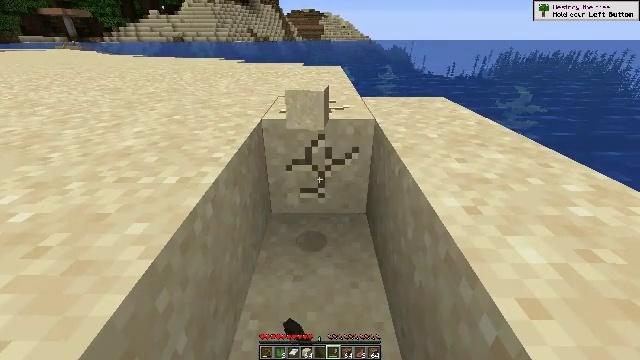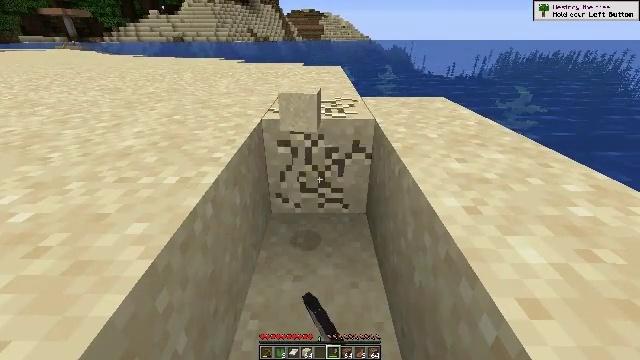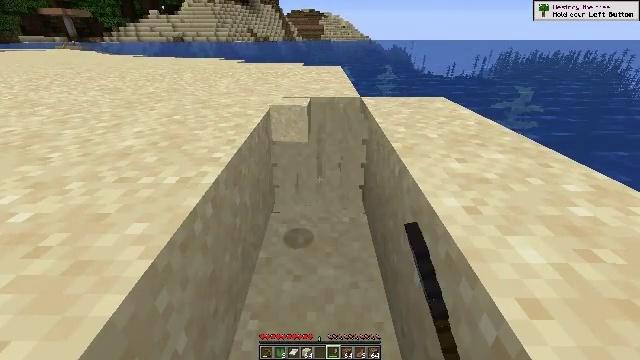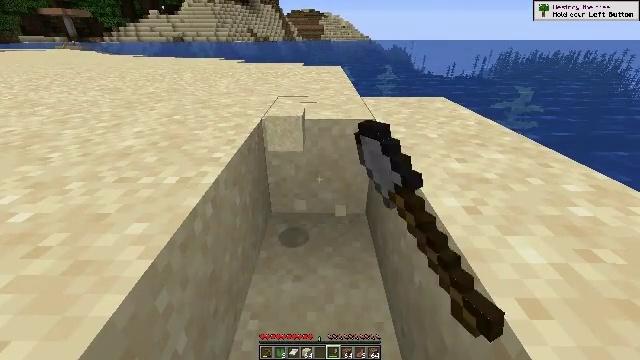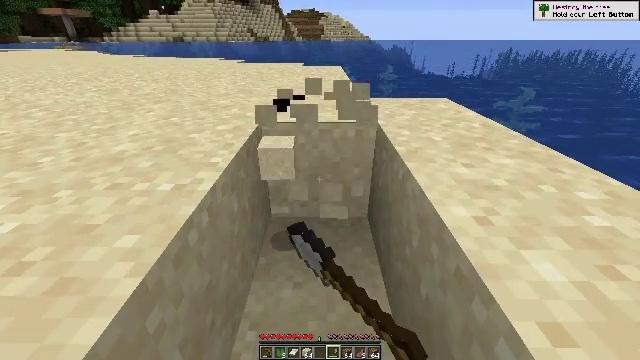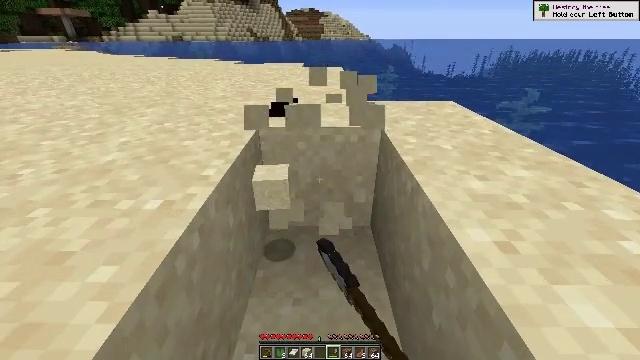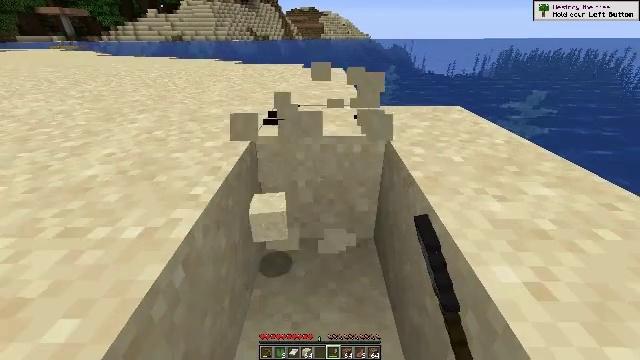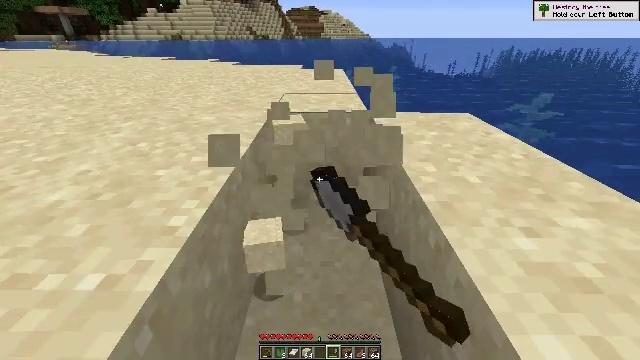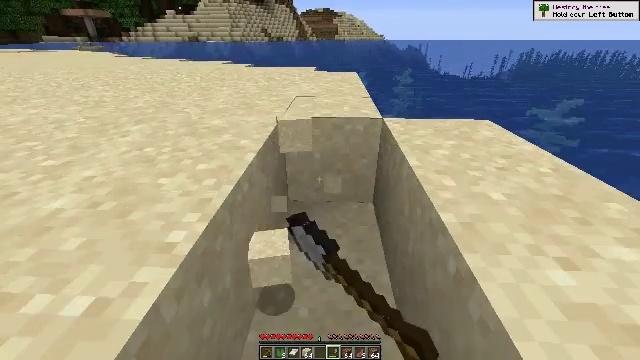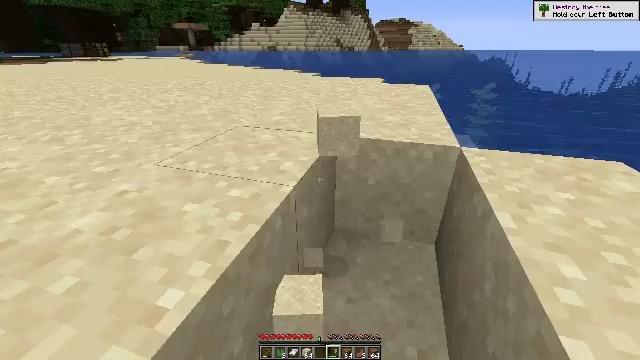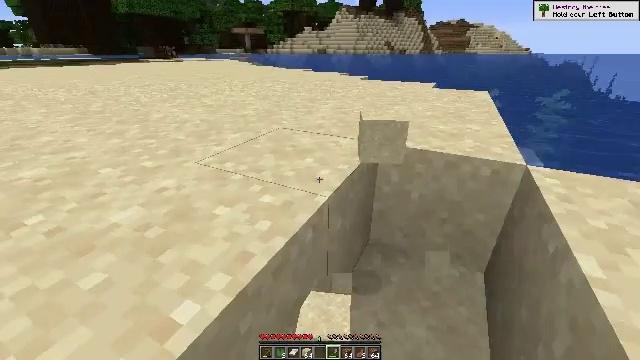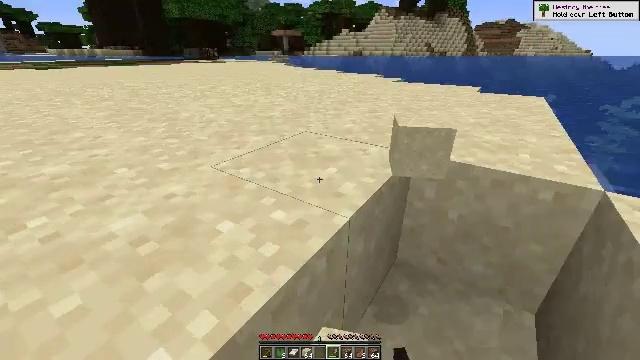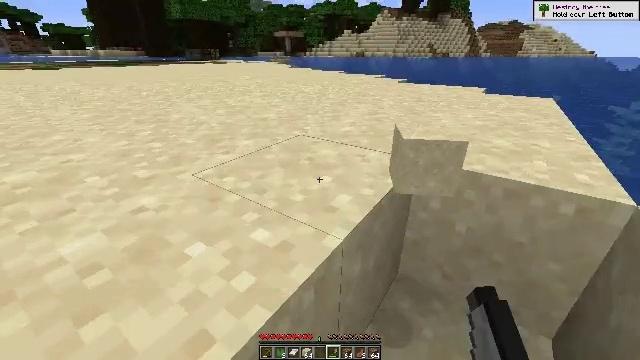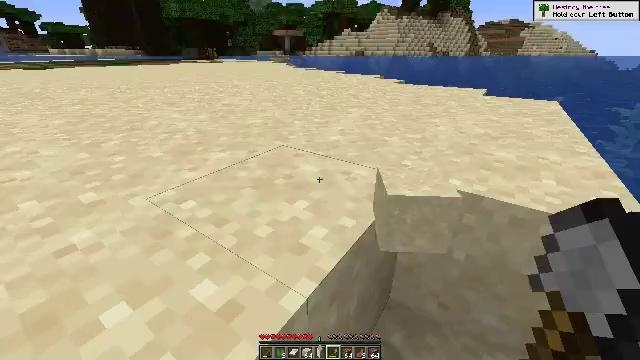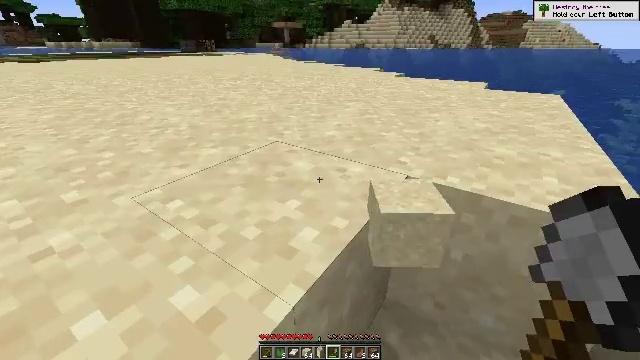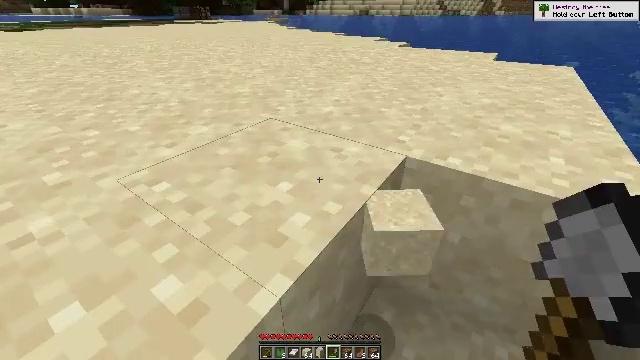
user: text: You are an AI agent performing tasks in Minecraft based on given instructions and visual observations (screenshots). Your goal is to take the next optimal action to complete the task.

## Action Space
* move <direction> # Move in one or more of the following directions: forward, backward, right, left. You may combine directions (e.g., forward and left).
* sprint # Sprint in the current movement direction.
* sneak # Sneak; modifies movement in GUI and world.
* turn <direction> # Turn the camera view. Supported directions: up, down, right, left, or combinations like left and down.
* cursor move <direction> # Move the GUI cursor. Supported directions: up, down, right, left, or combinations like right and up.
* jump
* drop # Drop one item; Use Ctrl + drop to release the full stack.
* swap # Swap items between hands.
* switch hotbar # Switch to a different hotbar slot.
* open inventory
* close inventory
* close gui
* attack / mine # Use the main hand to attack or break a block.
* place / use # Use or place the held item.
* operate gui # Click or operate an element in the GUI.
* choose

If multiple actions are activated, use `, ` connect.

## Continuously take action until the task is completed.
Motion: motion action
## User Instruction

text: Gather sand from the desert.
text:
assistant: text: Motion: attack / mine
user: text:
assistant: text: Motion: attack / mine
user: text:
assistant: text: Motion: attack / mine
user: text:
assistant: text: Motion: move forward, attack / mine
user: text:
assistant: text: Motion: move forward, attack / mine
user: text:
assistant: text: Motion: move forward, attack / mine
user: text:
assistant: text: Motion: move forward
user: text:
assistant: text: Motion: move forward, turn left
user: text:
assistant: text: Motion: move forward, turn left and up
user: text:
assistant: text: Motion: move forward, turn left
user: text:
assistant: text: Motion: move forward, turn left
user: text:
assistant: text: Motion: move forward
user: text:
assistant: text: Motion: move forward
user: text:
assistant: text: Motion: turn down
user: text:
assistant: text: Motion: turn down
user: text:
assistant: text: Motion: turn down, attack / mine
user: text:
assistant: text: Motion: turn right, attack / mine
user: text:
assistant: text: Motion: attack / mine
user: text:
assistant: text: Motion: attack / mine
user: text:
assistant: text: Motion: turn left, attack / mine
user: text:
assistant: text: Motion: turn left, attack / mine
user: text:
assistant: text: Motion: attack / mine
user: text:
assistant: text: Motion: move forward, attack / mine
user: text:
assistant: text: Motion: move forward, turn right, attack / mine
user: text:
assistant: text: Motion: move forward, turn right, attack / mine
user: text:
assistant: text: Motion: move forward, turn right, attack / mine
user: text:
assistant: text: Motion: move forward, turn right, attack / mine
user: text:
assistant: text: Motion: move forward, attack / mine
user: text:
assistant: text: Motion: attack / mine
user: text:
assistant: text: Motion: attack / mine